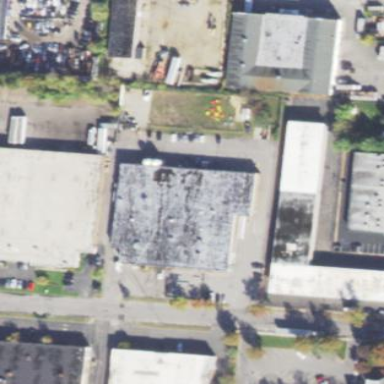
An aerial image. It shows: Commercial building.